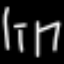
Label: line